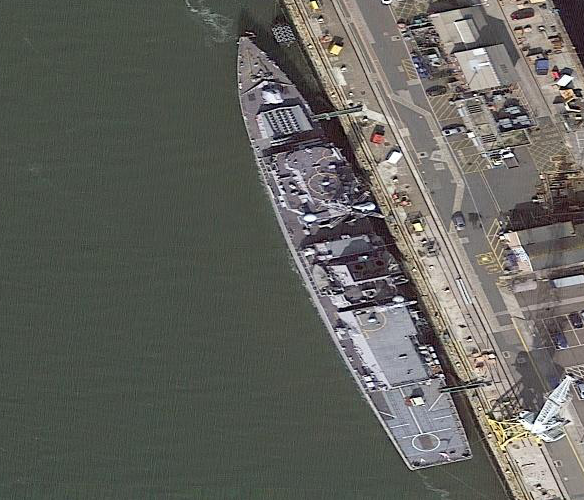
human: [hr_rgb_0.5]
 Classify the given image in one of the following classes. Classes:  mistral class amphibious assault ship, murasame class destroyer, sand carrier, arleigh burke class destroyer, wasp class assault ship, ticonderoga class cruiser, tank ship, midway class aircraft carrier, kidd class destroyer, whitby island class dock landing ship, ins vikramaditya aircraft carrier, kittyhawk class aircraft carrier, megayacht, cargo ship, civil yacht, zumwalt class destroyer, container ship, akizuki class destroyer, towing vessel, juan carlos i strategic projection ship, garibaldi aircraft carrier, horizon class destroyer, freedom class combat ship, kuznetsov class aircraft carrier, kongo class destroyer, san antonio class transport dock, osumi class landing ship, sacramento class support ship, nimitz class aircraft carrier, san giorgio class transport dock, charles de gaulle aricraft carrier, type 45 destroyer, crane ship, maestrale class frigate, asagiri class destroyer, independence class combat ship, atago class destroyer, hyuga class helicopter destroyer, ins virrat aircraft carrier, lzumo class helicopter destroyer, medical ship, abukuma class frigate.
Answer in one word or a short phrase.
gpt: Type 45 destroyer